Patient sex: F
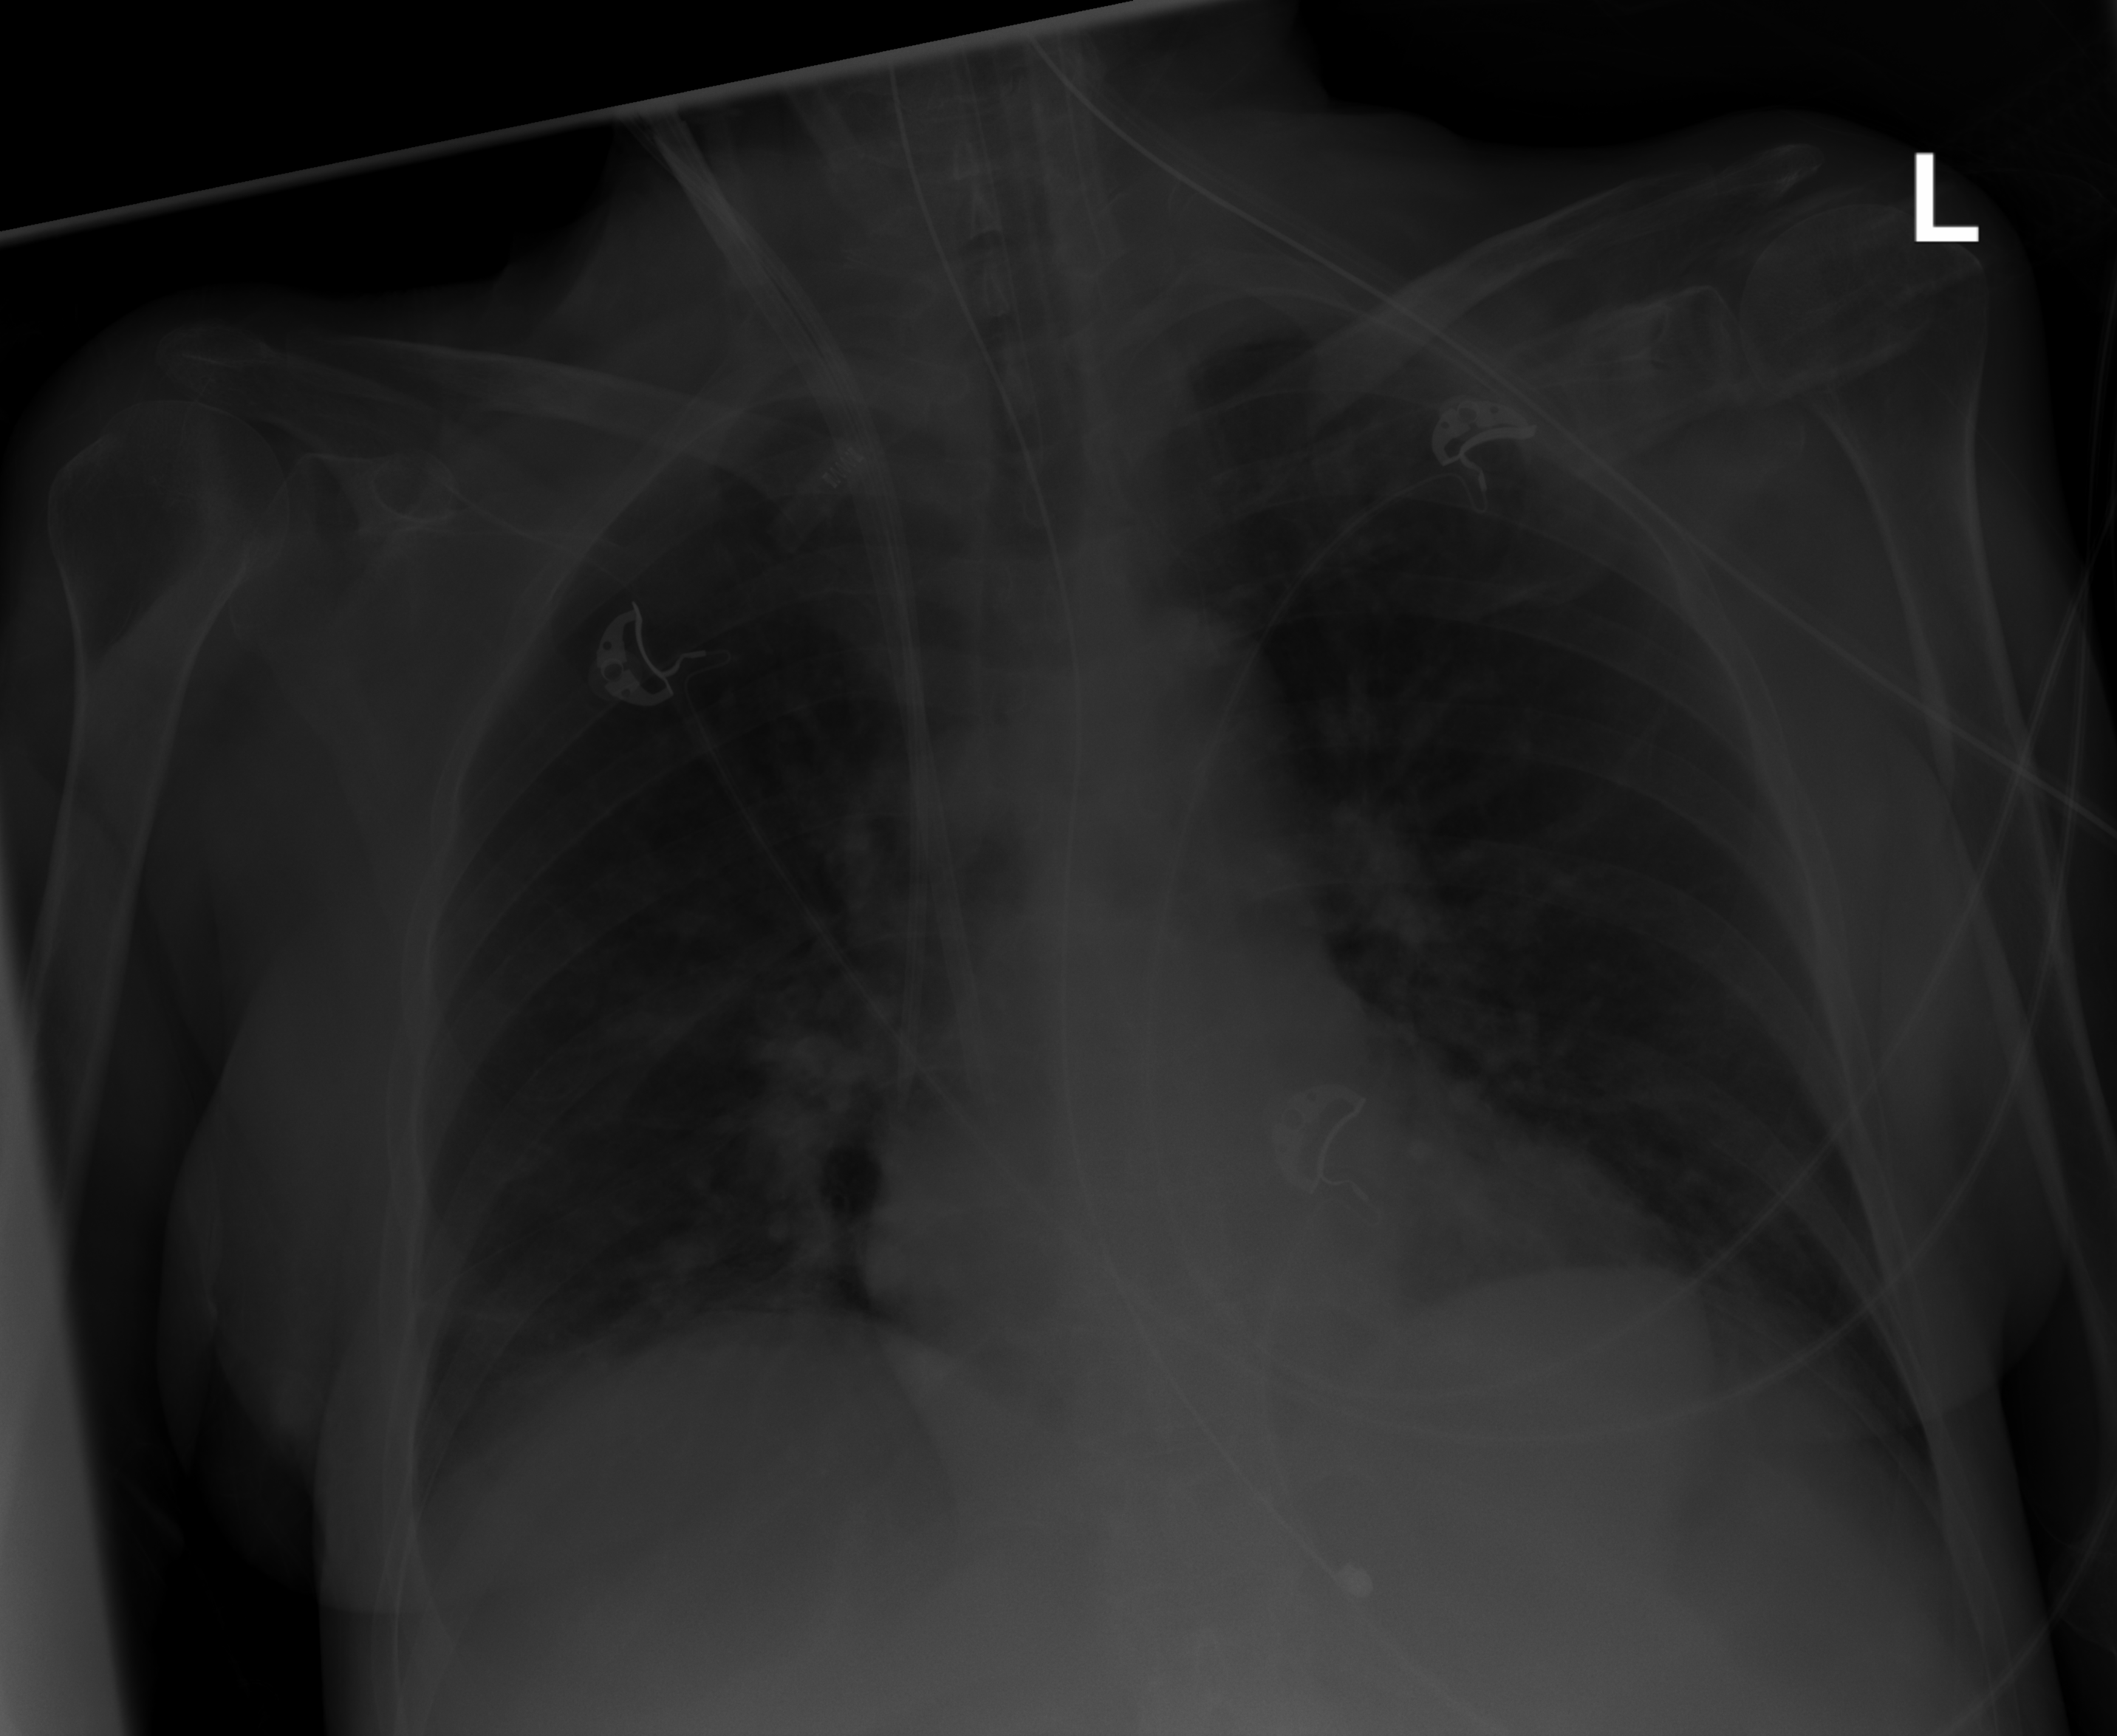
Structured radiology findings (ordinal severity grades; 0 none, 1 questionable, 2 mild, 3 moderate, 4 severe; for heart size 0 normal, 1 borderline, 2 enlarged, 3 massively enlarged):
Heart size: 1
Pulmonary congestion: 2
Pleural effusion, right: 2
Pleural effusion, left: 1
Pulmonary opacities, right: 0
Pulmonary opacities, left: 0
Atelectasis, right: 2
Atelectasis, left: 1